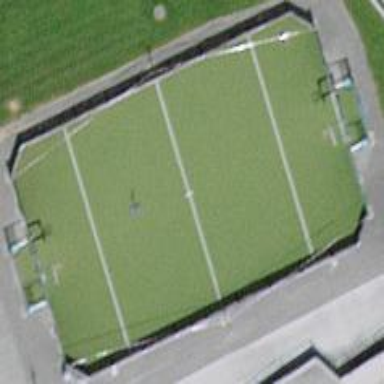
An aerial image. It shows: Artificial turf soccer pitch for leisure activities.